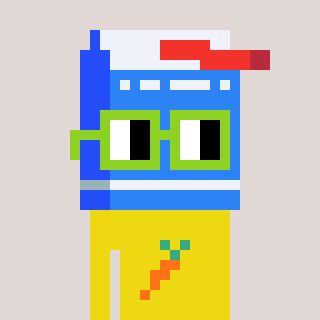
a pixel art character with square light green glasses, a milk-shaped head and a yellow-colored body on a warm background